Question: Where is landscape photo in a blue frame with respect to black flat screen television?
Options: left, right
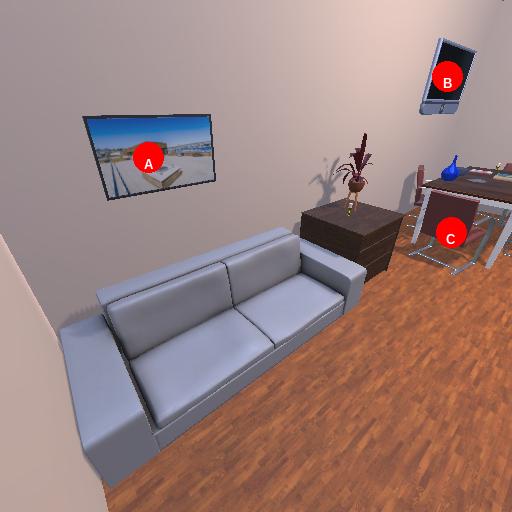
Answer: left